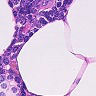
Metastatic tissue present: no